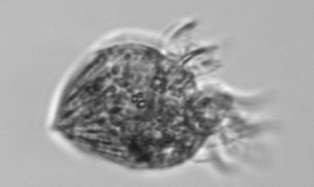
Label: Strombidium_morphotype1